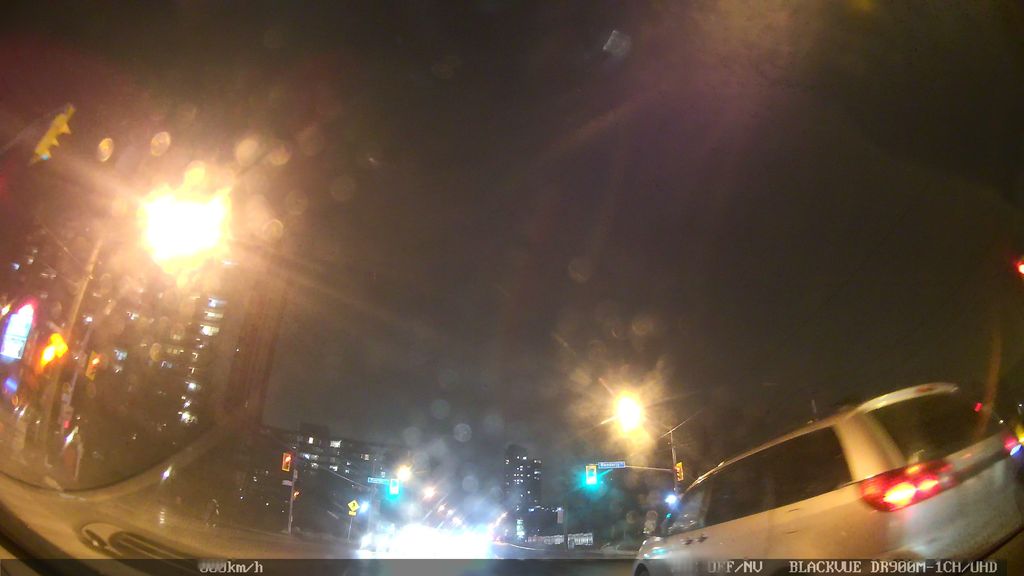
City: toronto